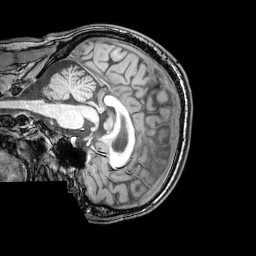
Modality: T1w
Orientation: sagittal
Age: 26
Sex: male
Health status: healthy
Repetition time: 0.081 s
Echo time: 0.037 s